Question: I'm facing a problem making a little application
for the Price Calculation of some Products in React. This is how my application looks like:

What I need now is to have a global total (sum of the partial total of the ListItem components), but i don't know how to do that with React. I tried using the same "onChange" events of the smallest component (ListItem) to trigger an event on the parent like:
'''
handleChange:function(event){
this.props.onChange(event.target);
const target = event.target;
const name = target.name;
const value = target.value;
this.setState({
[name]: value
});
},
'''
but in this way only this event has been triggered and didn't update the state.
Probably I'm missing something.
Recapping what I need is to pass the partial total, calculated in the ListItem, in the parent component, Table, so that I can calculate the global total.
'''
function Header(){
return (
<h1>Calcolo costo prodotti</h1>
)
}
var ListItem = React.createClass({
getInitialState: function(){
return {name: this.props.value.product.name, costo: this.props.value.product.costo, quantita: this.props.value.product.quantita, totale: 0}
},
render: function(){
return(
<tr>
<td><input type="text" name="name" value={this.state.name} onChange={this.handleChange} placeholder="Nome..."/></td>
<td><input type="text" name="costo" value={this.state.costo} onChange={this.handleChange} placeholder="Costo unitario..."/></td>
<td><input type="text" name="quantita" value={this.state.quantita} onChange={this.handleChange} placeholder="Quantita..."/></td>
<td className="total">{this.calcoloTotale()}</td>
</tr>
)
},
handleChange:function(event){
const target = event.target;
const name = target.name;
const value = target.value;
this.setState({
[name]: value
});
},
calcoloTotale: function(){
var Ltotale = this.state.costo * this.state.quantita;
this.setState({totale: Ltotale});
return Ltotale;
}
});
var Table = React.createClass({
getInitialState: function(){
return { totale: 0 }
},
render: function(){
return(
<div>
<table>
<tr>
<th>Nome</th>
<th>Prezzo</th>
<th>Quantita</th>
<th>Totale</th>
</tr>
{this.props.items.map((prodotto) =>
<ListItem key={prodotto.id} value={prodotto}/>
)}
</table>
</div>
)
}
});
var AddNewRow = React.createClass({
render: function(){
return(
<div>
<button onClick={this.props.onClick}>+</button>
Aggiungi prodotto
</div>
)
}
});
var Calculator = React.createClass({
getInitialState: function(){
return {
counter: 2, lists: [{id: "0", product: {name: "Esempio 1",costo: "25",quantita: "3"}}, {id: "1", product: {name: "Esempio 2",costo: "32",quantita: "4"}}]
}
},
render: function(){
return (
<div className="container">
<Header />
<Table items={this.state.lists} ids={this.counter}/>
<AddNewRow onClick={this.addRow}/>
</div>
)
},
addRow: function(){
this.setState({counter: this.state.counter + 1});
var listItem = {id: this.state.counter, product:{name:"", costo: "", quantita: ""}};
var allItem = this.state.lists.concat([listItem])
this.setState({lists: allItem});
}
});
ReactDOM.render(
<Calculator />,
document.body
);
'''
EDIT 1:
'''
var totalVec = new Array();
function Header(){
return (
<h1>Calcolo costo prodotti</h1>
)
}
var ListItem = React.createClass({
getInitialState: function(){
return {name: this.props.value.product.name, costo: this.props.value.product.costo, quantita: this.props.value.product.quantita}
},
render: function(){
return(
<tr>
<td><input type="text" name="name" value={this.state.name} onChange={this.handleChange} placeholder="Nome..."/></td>
<td><input type="text" name="costo" value={this.state.costo} onChange={this.handleChange} placeholder="Costo unitario..."/></td>
<td><input type="text" name="quantita" value={this.state.quantita} onChange={this.handleChange} placeholder="Quantita..."/></td>
<td className="total">{this.calcoloTotale()}</td>
</tr>
)
},
handleChange:function(event){
const target = event.target;
const name = target.name;
const value = target.value;
this.setState({
[name]: value
});
this.props.updateGlobalTotal();
},
calcoloTotale: function(){
var Ltotale = this.state.costo * this.state.quantita;
totalVec[this.props.value.id] = Ltotale;
return Ltotale;
}
});
var Table = React.createClass({
getInitialState: function(){
return { totale: 0 }
},
render: function(){
return(
<div>
<table>
<tr>
<th>Nome</th>
<th>Prezzo</th>
<th>Quantita</th>
<th>Totale</th>
</tr>
{this.props.items.map((prodotto) =>
<ListItem key={prodotto.id} value={prodotto} updateGlobalTotal={this.updateGlobalTotal}/>
)}
</table>
<h1>{this.state.totale}</h1>
</div>
)
},
componentDidMount: function(){
var total = 0;
for(var i = 0; i < this.props.ids; i++){
total += totalVec[i];
}
this.setState({totale: total});
},
updateGlobalTotal: function(){
var total = 0;
for(var i = 0; i < this.props.ids; i++){
total += totalVec[i];
}
this.setState({totale: total});
}
});
var AddNewRow = React.createClass({
render: function(){
return(
<div>
<button onClick={this.props.onClick}>+</button>
Aggiungi prodotto
</div>
)
}
});
var Calculator = React.createClass({
getInitialState: function(){
return {
counter: 2, lists: [{id: "0", product: {name: "Esempio 1",costo: "25",quantita: "3"}}, {id: "1", product: {name: "Esempio 2",costo: "32",quantita: "4"}}]
}
},
render: function(){
return (
<div className="container">
<Header />
<Table items={this.state.lists} ids={this.state.counter}/>
<AddNewRow onClick={this.addRow}/>
</div>
)
},
addRow: function(){
this.setState({counter: this.state.counter + 1});
var listItem = {id: this.state.counter, product:{name:"", costo: "", quantita: ""}};
var allItem = this.state.lists.concat([listItem])
this.setState({lists: allItem});
}
});
ReactDOM.render(
<Calculator />,
document.body
);
'''
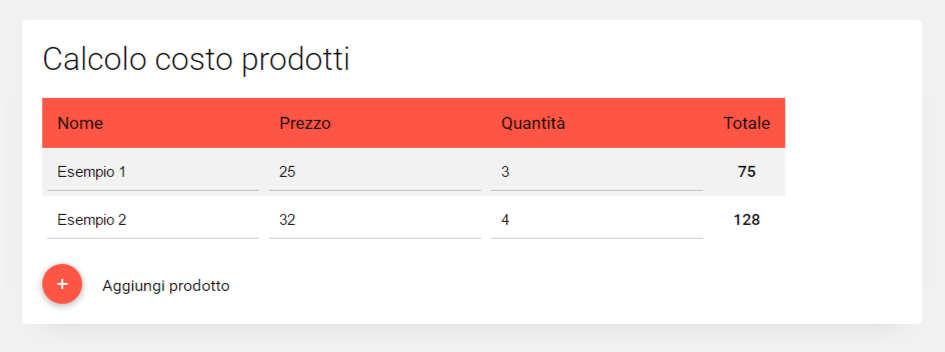
Answer: You can add a function in the parent that changes the state of that component, then send that function as a prop to the child.
'''
var ListItem = React.createClass({
getInitialState: function(){
return {name: this.props.value.product.name, costo: this.props.value.product.costo, quantita: this.props.value.product.quantita, totale: 0}
},
...
calcoloTotale: function(){
var Ltotale = this.state.costo * this.state.quantita;
this.props.updateGlobalTotal(Ltotale);
this.setState({totale: Ltotale});
return Ltotale;
}
});
var Table = React.createClass({
getInitialState: function(){
return { totale: 0 }
},
updateGlobalTotal: function(value){
this.setState({totale: this.state.totale + value})
}
render: function(){
return(
<div>
<table>
<tr>
<th>Nome</th>
<th>Prezzo</th>
<th>Quantita</th>
<th>Totale</th>
</tr>
{this.props.items.map((prodotto) =>
<ListItem key={prodotto.id} value={prodotto} updateGlobalTotal={this.updateGlobalTotal}/>
)}
</table>
</div>
)
}
});
'''